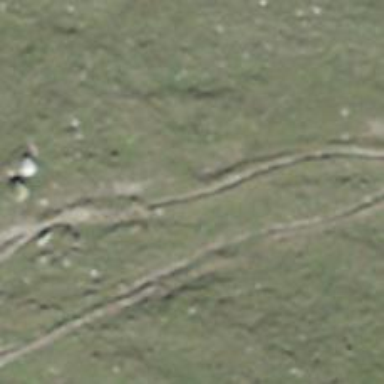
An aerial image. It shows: Path on the ground.